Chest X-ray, PA view. Patient: 35 years old, sex M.
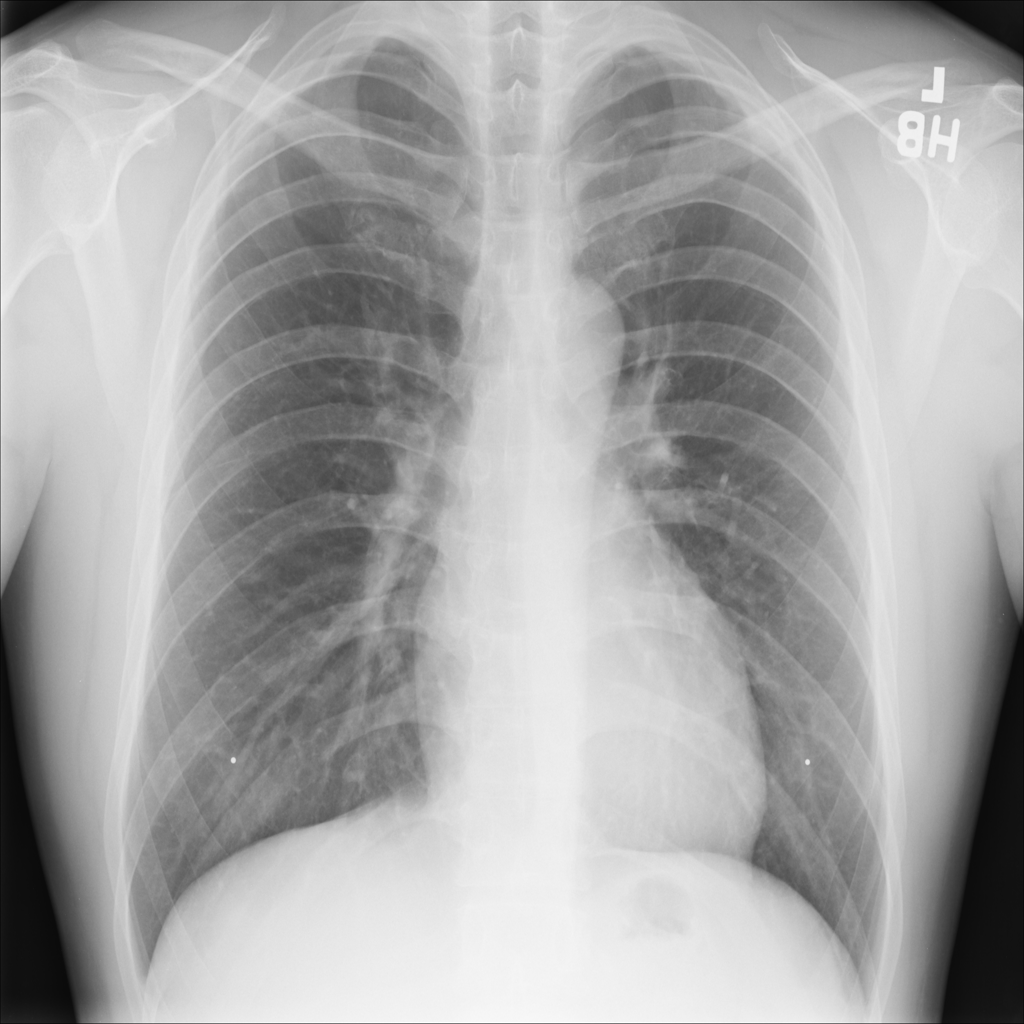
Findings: No Finding